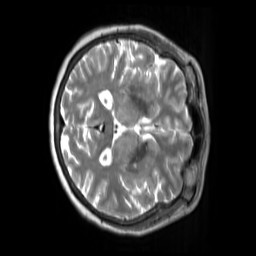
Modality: T2w
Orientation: axial
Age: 68
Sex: female
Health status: ill
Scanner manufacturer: siemens
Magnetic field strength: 3 T
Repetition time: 2.8 s
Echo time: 0.326 s